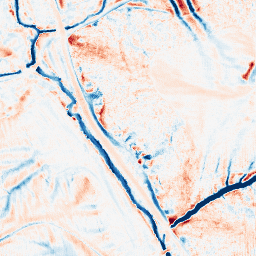
Category: edge_preserving
Decomposition family: median
Decomposition parameters: size: 15
Upsampling method: fft_zeropad
Upsampling parameters: scale: 8
Upsampling scale: 8